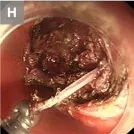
Images of the embedded foreign body in the esophagus, and extraction via endoscopic submucosal dissection in Case 1. (H) Removal of the foreign body (a fish bone) by forceps.
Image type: endoscopy (gi_endoscopy)